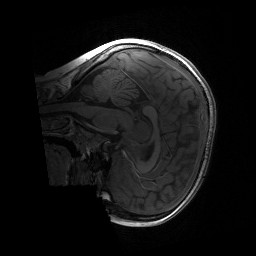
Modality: T1w
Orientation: sagittal
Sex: male
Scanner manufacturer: siemens
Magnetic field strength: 3 T
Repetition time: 1.9 s
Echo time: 0.00243 s